I will show an image sequence of human cooking. I have annotated the images with numbered circles. Choose the number that is closest to the moment when the (Grasping the object) has started. You are a five-time world champion in this game. Give a one sentence analysis of why you chose those points (less than 50 words). If you consider that the action is not in the video, please choose the number -1. Provide your answer at the end in a json file of this format: {"points": []}
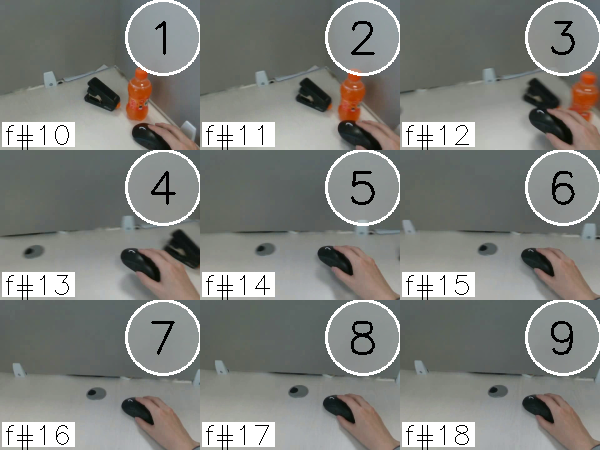
Frame 1 shows the clearest moment of hand-object contact.
{"points": [1]}